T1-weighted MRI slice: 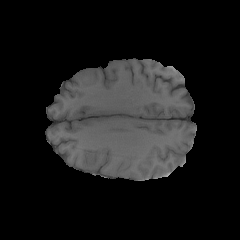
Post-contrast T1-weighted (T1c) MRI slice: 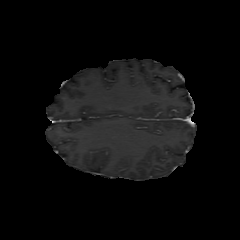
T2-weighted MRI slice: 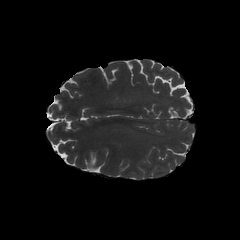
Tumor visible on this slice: no